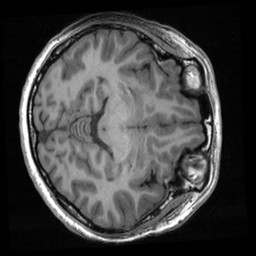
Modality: T1w
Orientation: axial
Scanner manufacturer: ge
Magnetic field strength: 3 T
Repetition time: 0.00766 s
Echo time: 0.002936 s